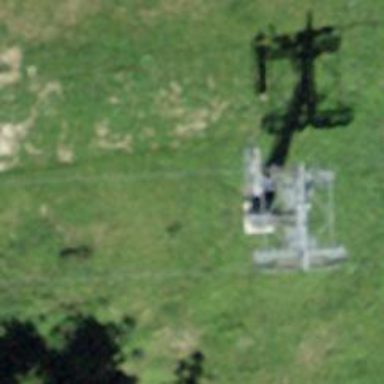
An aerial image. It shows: Pylon used for aerialway.